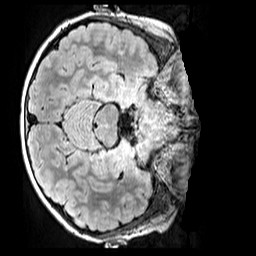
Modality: FLAIR
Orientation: axial
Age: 8
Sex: male
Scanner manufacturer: siemens
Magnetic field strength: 3 T
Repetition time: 5 s
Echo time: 0.388 s